Question: No matter how I size my 'YTPlayerView' instance in my storyboard the resulting view (when run on the simulator) is always half the height of what I set in the storyboard. Auto Layout and Size Classes are disabled for this view controller.
I'm using the latest version of <URL> from Google and Xcode 6.3.1.

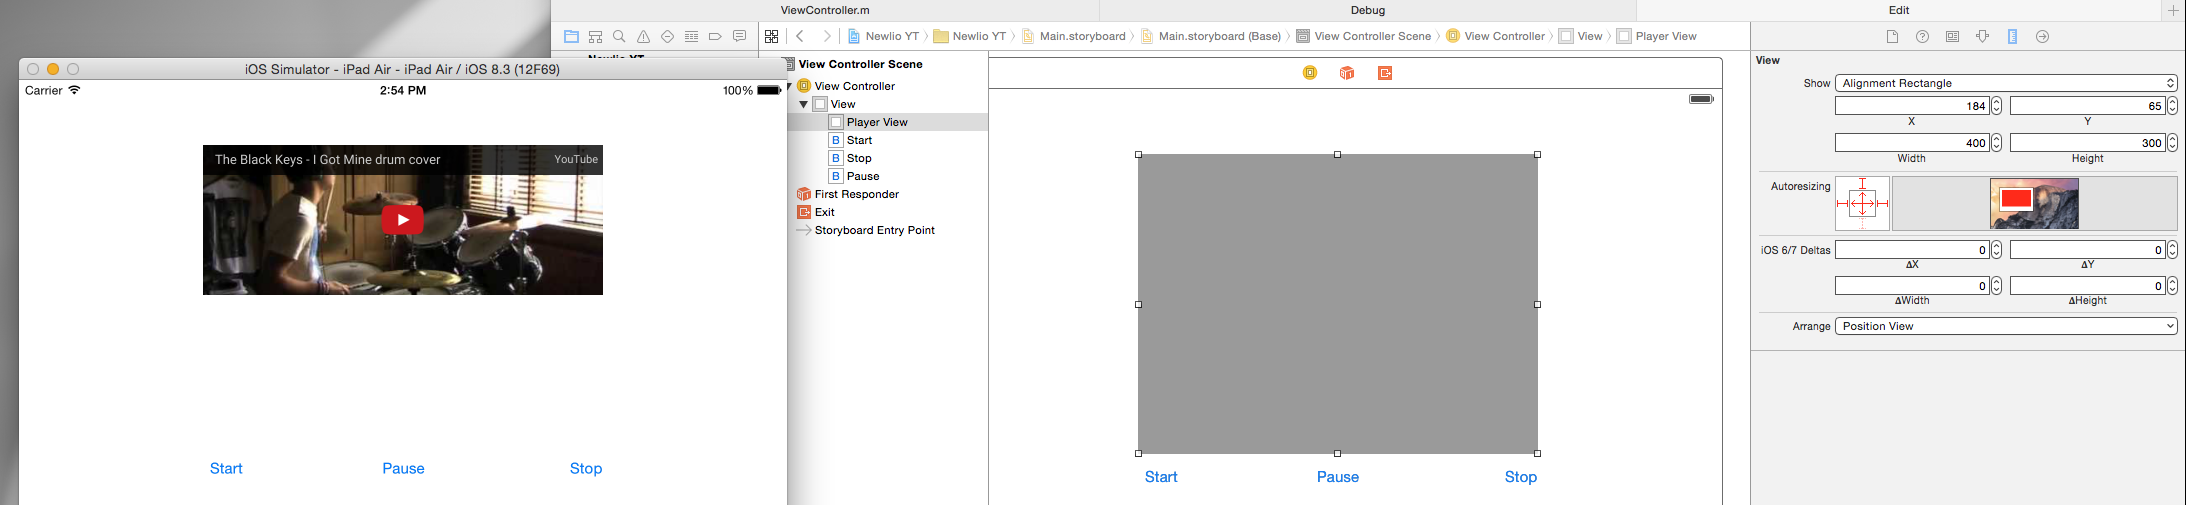
Answer: Instead of using CocoaPods I manually added 'YTPlayerView' to my project (the procedure is explained <URL> and everything worked as expected.